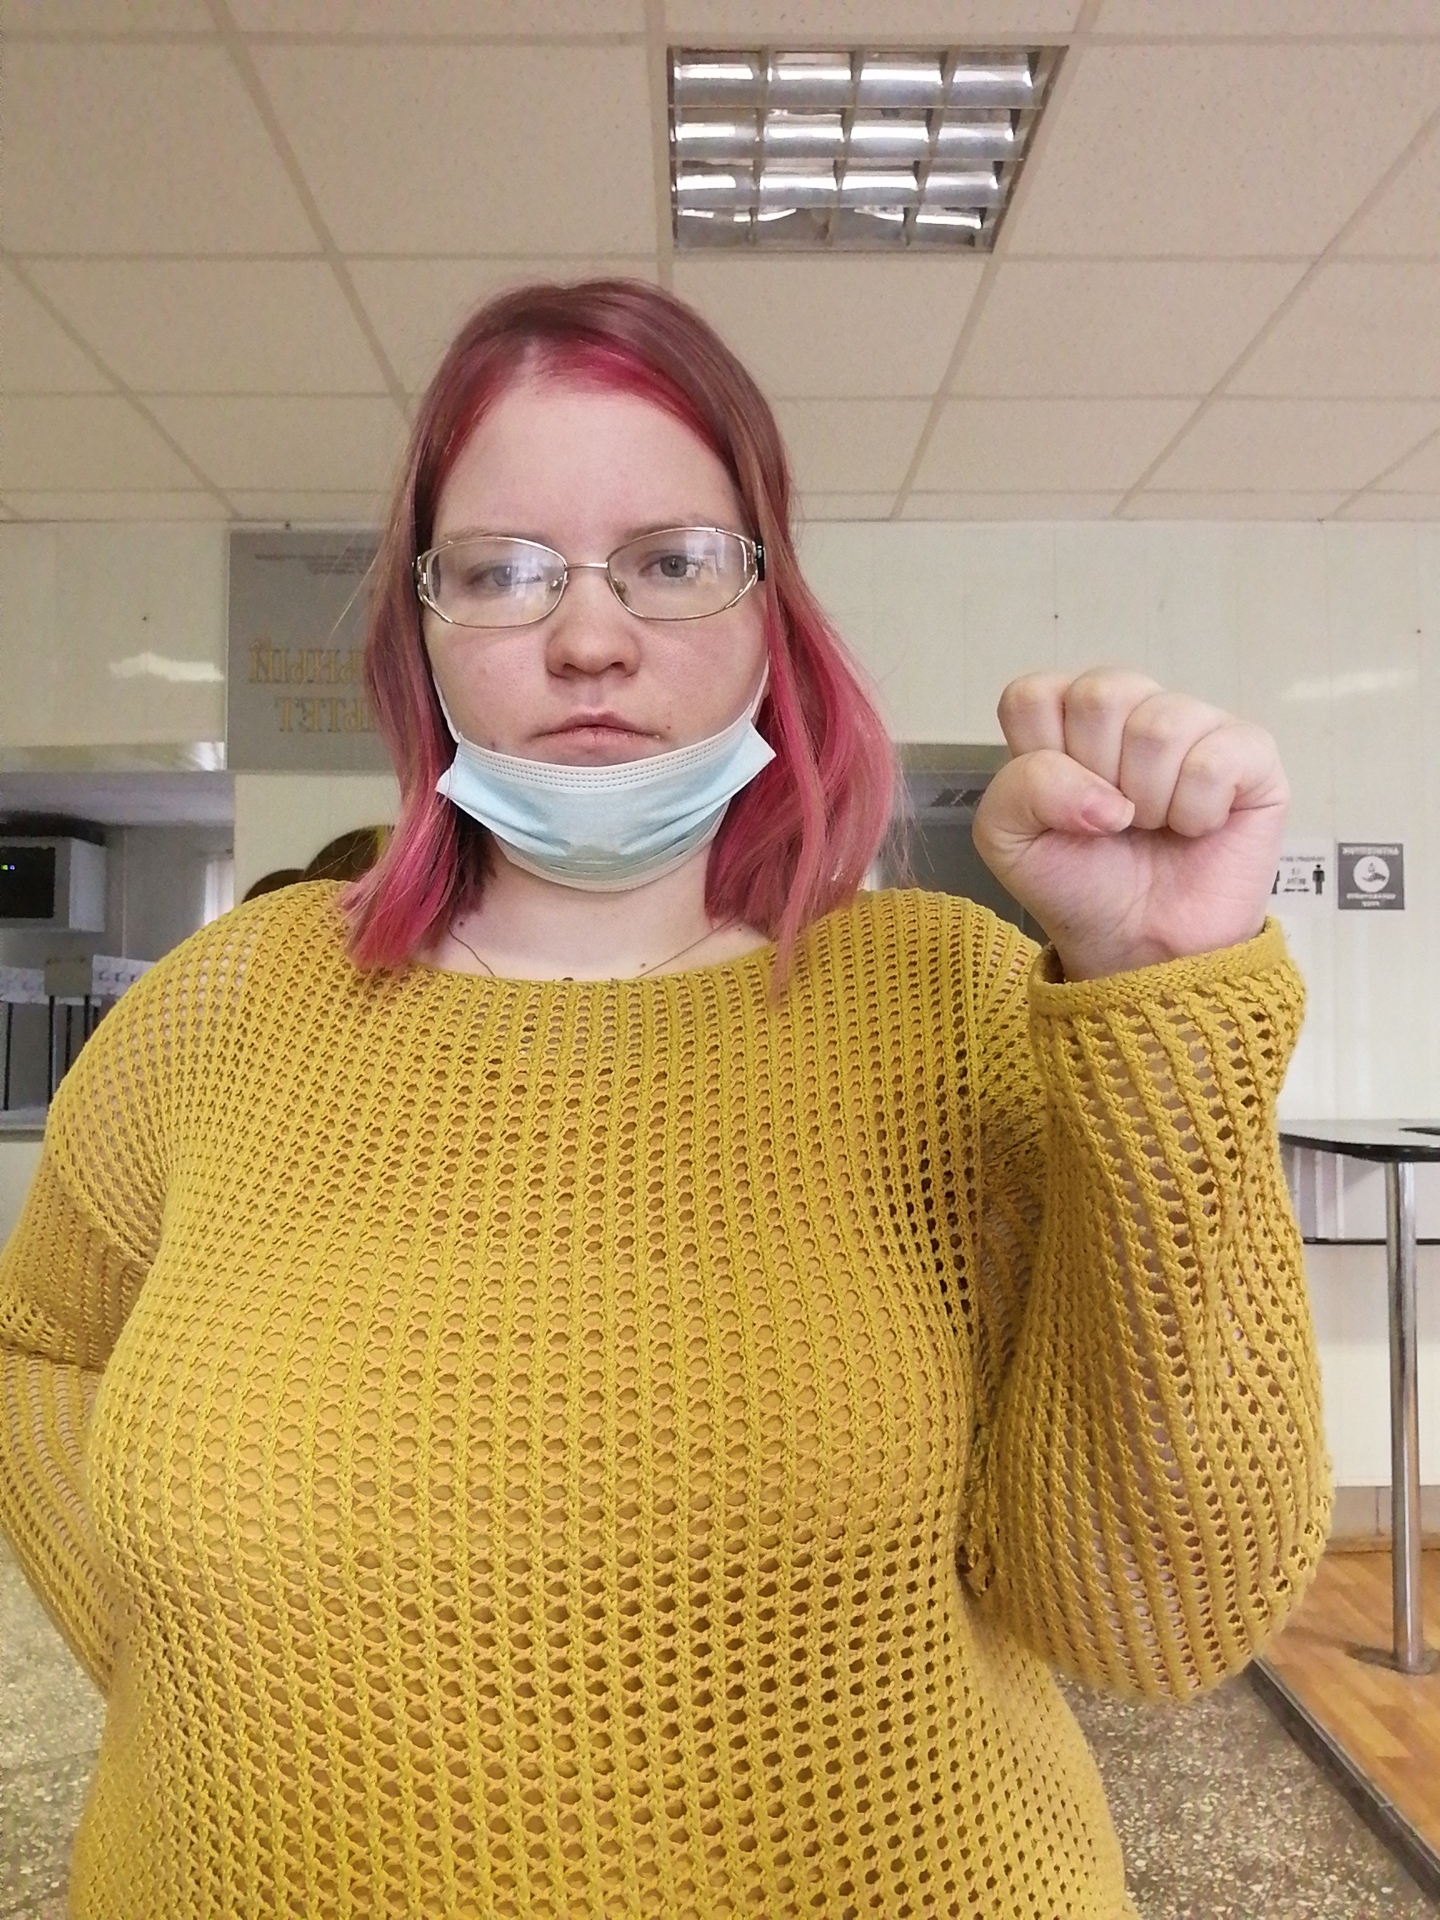
Label: clear